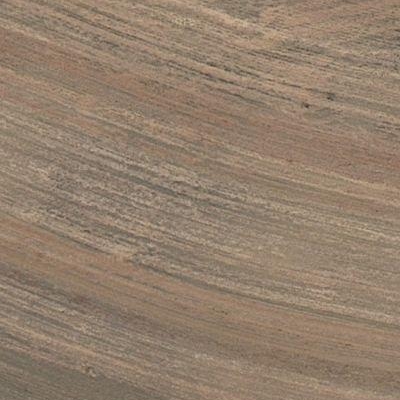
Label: bField